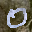
Label: 0